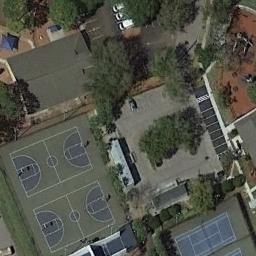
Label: basketball_court